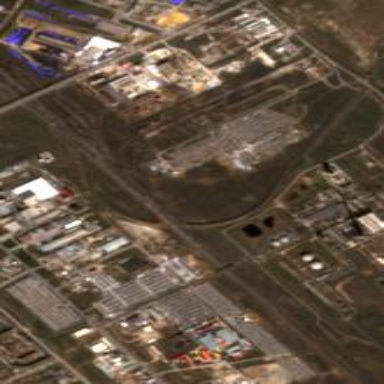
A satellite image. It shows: Power plant.